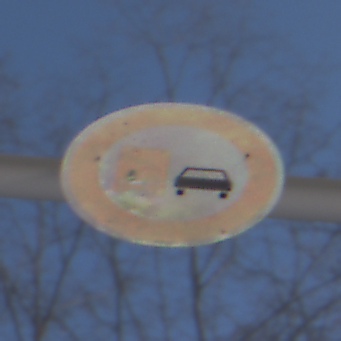
Verkehrszeichen: UeberholverbotKraftfahrzeuge
Umgebung: Outdoor, Special
Tageszeit: MorningAfternoon
Wetter: Clear
Licht: Natural
Jahreszeit: Winter
Kontrast: HighContrast